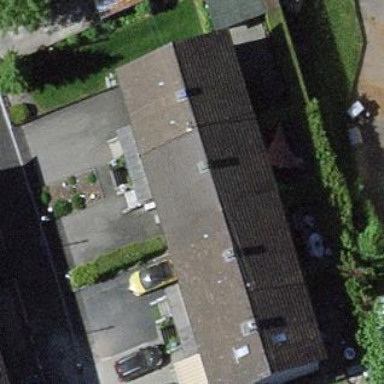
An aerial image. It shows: Terrace building.